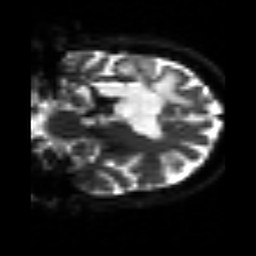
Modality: sbref
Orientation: coronal
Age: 31
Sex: female
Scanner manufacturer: siemens
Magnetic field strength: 3 T
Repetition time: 3.2 s
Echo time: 0.081 s